Question: I try to import this OSGI bundle [2]enj-library into eclipse (after compiling it with Maven) , I used:
"File > Import...> Plug-in Development > Plug-ins and fragments"
and I imported the binary
but I got the following unresolved dependencies:
These dependencies were mentionned in pom.xml:
'''
<plugin>
<groupId>org.apache.felix</groupId>
<artifactId>maven-bundle-plugin</artifactId>
<version>1.2.1</version>
<extensions>true</extensions>
<configuration>
<manifestLocation>META-INF</manifestLocation>
<instructions>
<Import-Package>!org.junit.*,
!org.reflections.*,!it.polito.elite.enocean.*,*,com.google.common.base;version="14.0", com.google.common.collect;version="14.0"</Import-Package>
<Export-Package>it.polito.elite.enocean.enj.*,
it.polito.elite.enocean.protocol.*</Export-Package>
<Private-Package>it.polito.elite.enocean.test</Private-Package>
<Bundle-SymbolicName>${project.groupId}.${project.artifactId}</Bundle-SymbolicName>
<Bundle-RequiredExecutionEnvironment>JavaSE-1.7</Bundle-RequiredExecutionEnvironment>
<Embed-Dependency>org.reflections.*;scope=compile|runtime;inline=false</Embed-Dependency>
<Embed-Directory>target/dependency</Embed-Directory>
<Embed-StripGroup>true</Embed-StripGroup>
</instructions>
</configuration>
</plugin>
'''
How can I solve this issue of unresolved dependencies?
Thanks a lot for your help!
<URL>
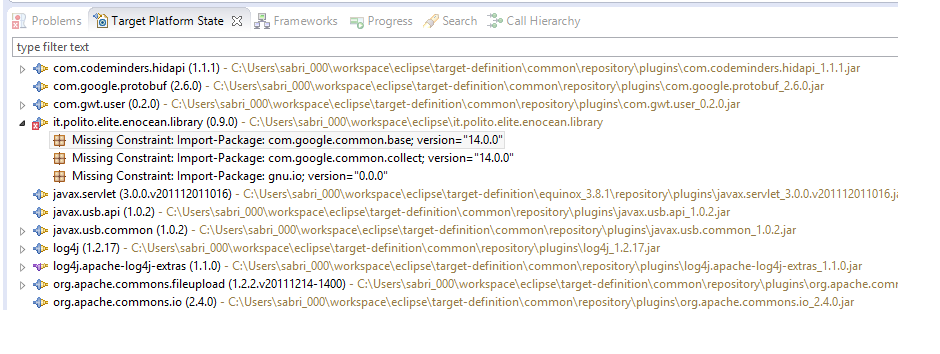
Answer: You will need to also install bundles that export these packages into your target platform.